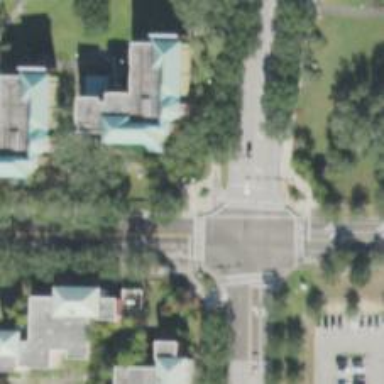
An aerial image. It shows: Footway on parkway.